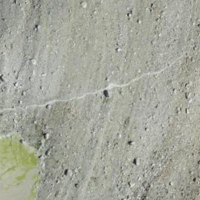
EUNIS habitat code: 48
Species observed at this site:
Geum reptans